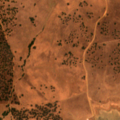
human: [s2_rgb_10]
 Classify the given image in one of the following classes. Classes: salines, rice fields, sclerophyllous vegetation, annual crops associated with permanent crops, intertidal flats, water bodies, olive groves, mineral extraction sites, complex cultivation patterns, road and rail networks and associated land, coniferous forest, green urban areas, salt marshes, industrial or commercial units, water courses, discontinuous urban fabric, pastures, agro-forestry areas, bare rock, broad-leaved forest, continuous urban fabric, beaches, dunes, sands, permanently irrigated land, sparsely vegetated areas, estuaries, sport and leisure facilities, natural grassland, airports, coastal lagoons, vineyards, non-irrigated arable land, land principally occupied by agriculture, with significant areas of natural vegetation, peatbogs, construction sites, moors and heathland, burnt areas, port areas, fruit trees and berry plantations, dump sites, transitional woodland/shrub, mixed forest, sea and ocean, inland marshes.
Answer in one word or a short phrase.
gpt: pastures, agro-forestry areas